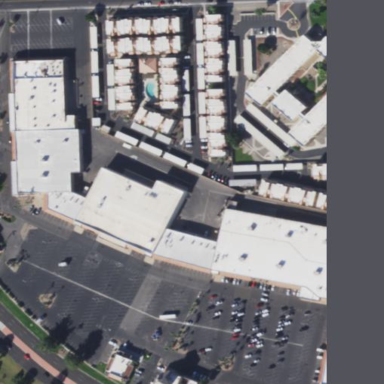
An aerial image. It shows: Retail area.